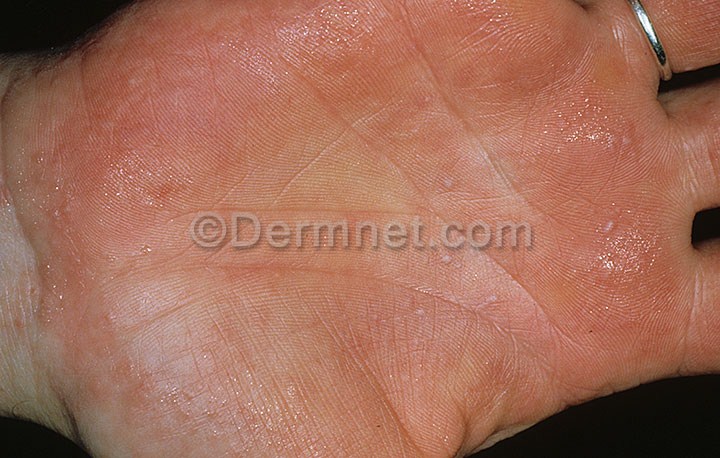
Disease: Eczema Photos